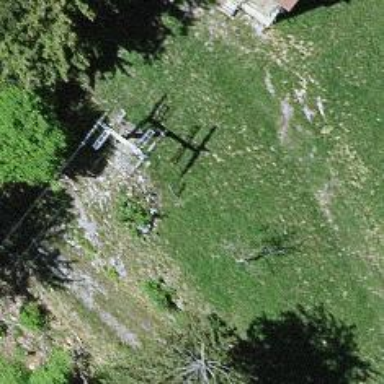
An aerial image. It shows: Pylon used for aerialway.